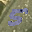
Label: 5